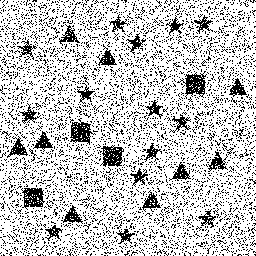
Squares: 4
Triangles: 9
Stars: 14
Total shapes: 27